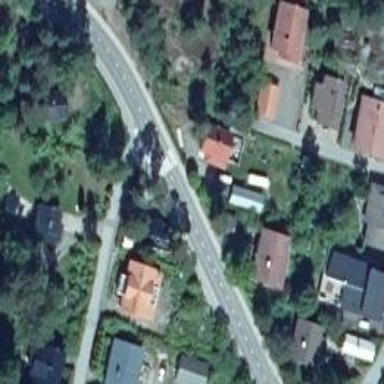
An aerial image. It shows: Uncontrolled crossing on the road.